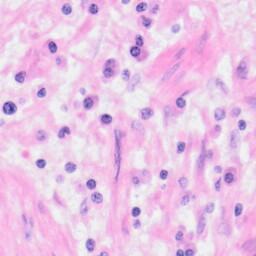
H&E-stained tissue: Kidney